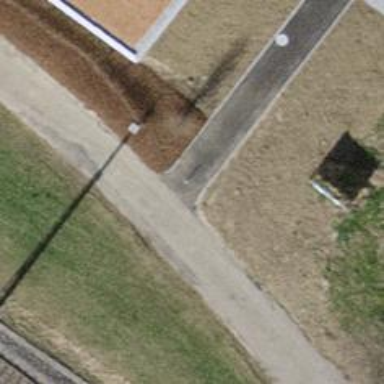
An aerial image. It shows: Bollard barrier.